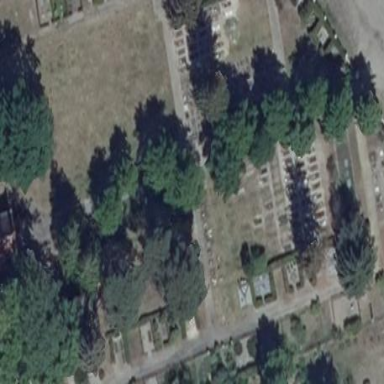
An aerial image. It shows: Cemetery.